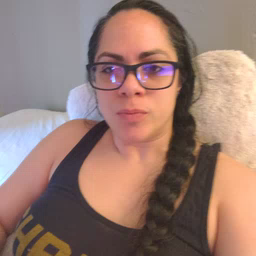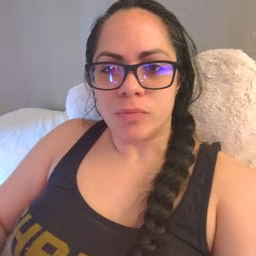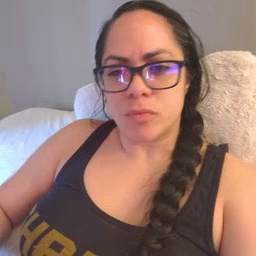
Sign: pretend